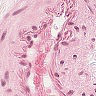
Metastatic tissue present: no